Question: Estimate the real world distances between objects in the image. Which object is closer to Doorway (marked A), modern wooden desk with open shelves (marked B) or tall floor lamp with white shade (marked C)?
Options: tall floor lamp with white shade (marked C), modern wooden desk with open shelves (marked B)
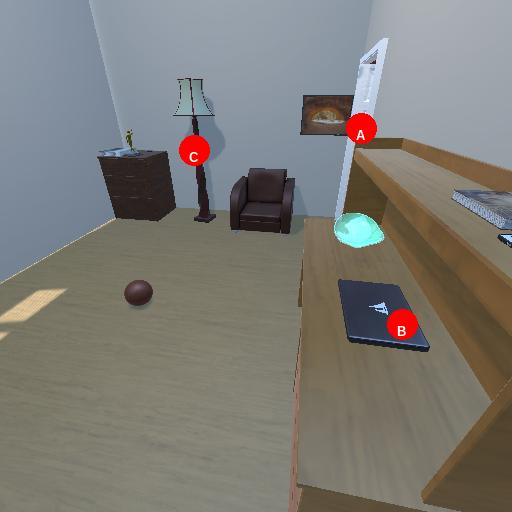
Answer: tall floor lamp with white shade (marked C)